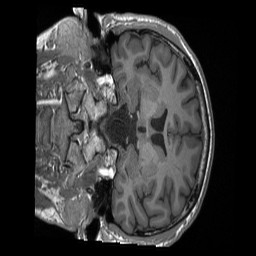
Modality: T1w
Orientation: coronal
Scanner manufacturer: siemens
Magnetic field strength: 3 T
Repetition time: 2.4 s
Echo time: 0.00224 s